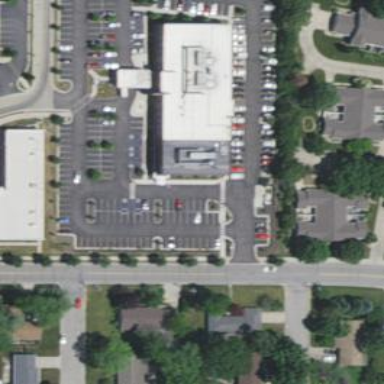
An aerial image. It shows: Office building serving as clinic. This healthcare facility offers clinic services.